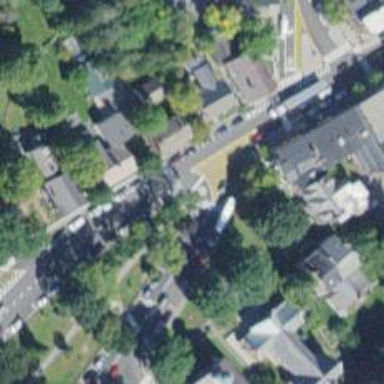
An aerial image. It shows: Town.